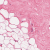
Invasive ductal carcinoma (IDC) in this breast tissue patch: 0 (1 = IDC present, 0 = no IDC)